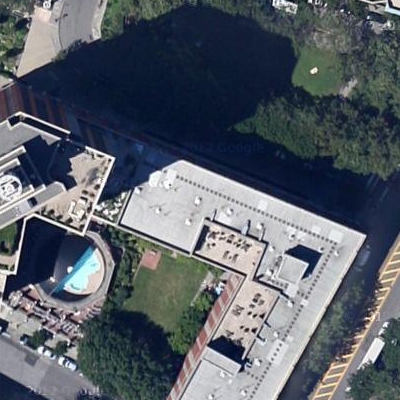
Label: cIndustry